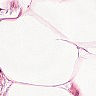
Metastatic tissue present: no